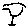
Label: bird